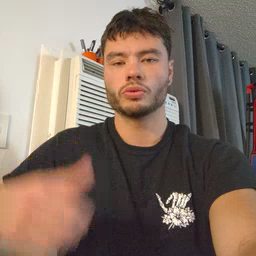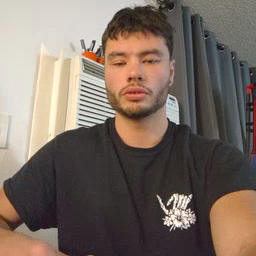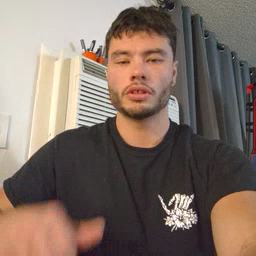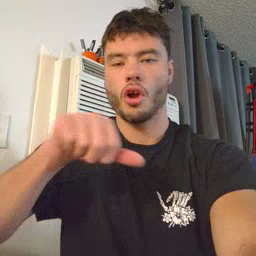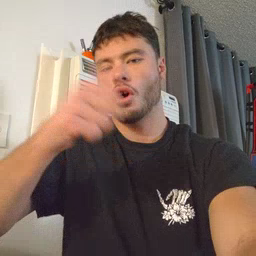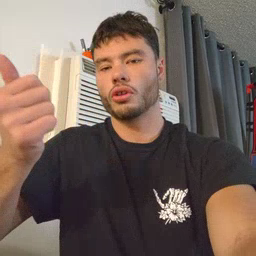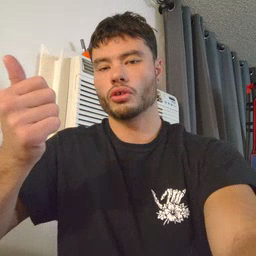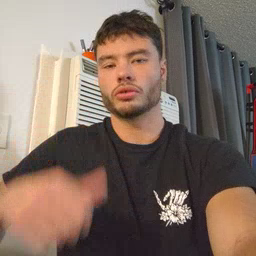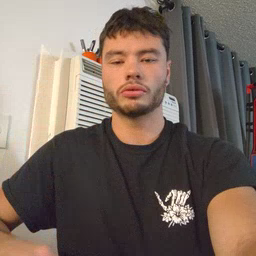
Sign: another